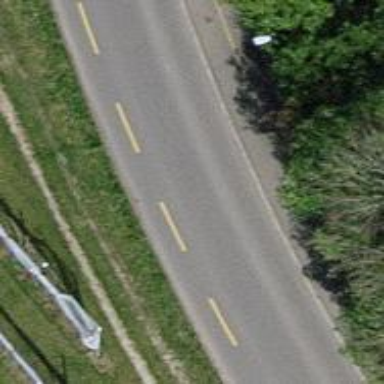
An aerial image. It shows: Unclassified road with asphalt surface. The road has track cycleway on the left side.